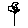
Label: flower